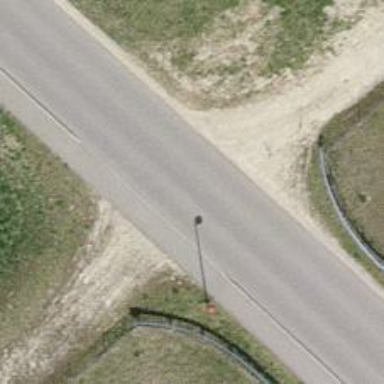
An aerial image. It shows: Tertiary road with traffic calming hump.